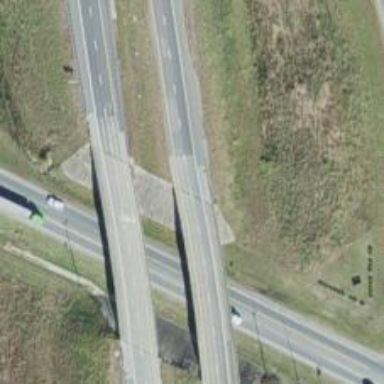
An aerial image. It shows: Beam bridge on motorway.